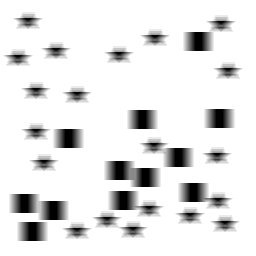
Squares: 12
Triangles: 0
Stars: 20
Total shapes: 32